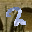
Label: 2